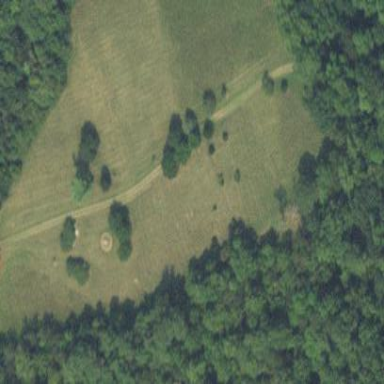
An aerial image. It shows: Cemetery.